A spectrogram of one vibration snapshot from a rotating-machine test bench is shown (time on one axis, frequency on the other). Diagnose the rotating machine from this image, choosing from: normal, misalignment, unbalance, looseness.
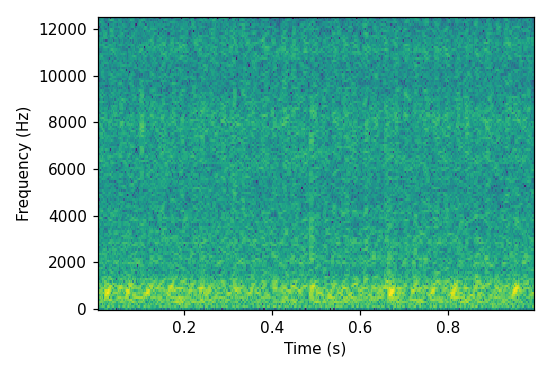
Answer: misalignment